Question: I find it difficult to find help on lattice's bwplot, and after trying various things I thought I'll give asking a community a try. Hope there's someone experienced out there!
I have produced the <URL>,

and now I would like to:
1. add three more ticks to the y-axis (at 250, 750, and 1500 m)
2. add a horizontal reference line according to each of the six distances on said y-axis
3. colour five specific ID bars (F1, F2, F3, F5, and M1), preferrably in a light gray shade
This is the code so far, obviously there's some serious panelling missing. =S
'''
levels(dp$period)<-c("Pre-Translocation", "Translocation")
bwtheme <- canonical.theme(color = FALSE)
bwplot(DJL ~ id|period, data=dp, main="Day Journey Length",
pch="|", xlab="ID", ylab="Distance (m)",
par.settings=bwtheme)
'''
Any help is greatly appreaciated!
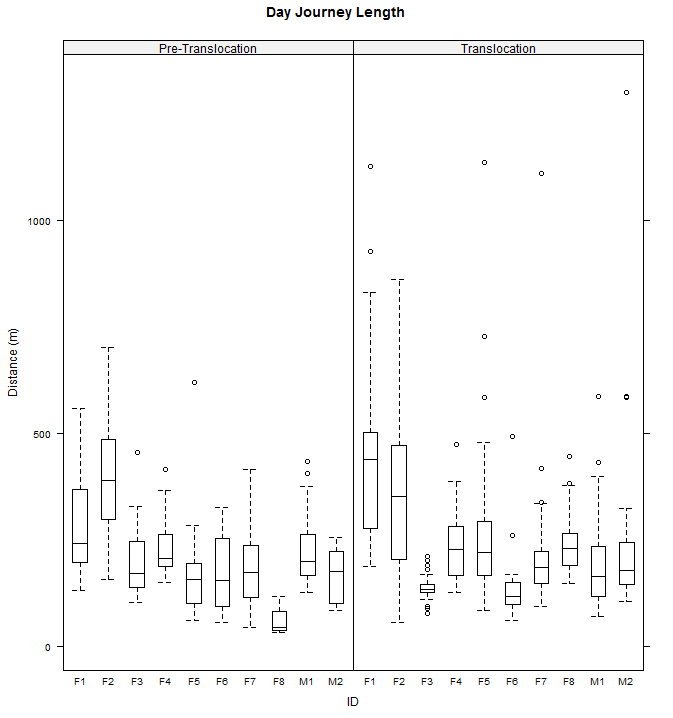
Answer: For a reproducible example, I load the sample data 'singer' and start with a basic plot
'''
bwplot(height~voice.part, singer)
'''
1. add three more ticks to the y-axis (at 250, 750, and 1500 m) Do this by adding an argument scales=list(y=list(at=c(250, 750, 1500)). This is documented on ?bwplot. For instance, here I place arbitrary ticks on my sample data by creating a variable at with the ticks at the desired location, then using these in the scales argument: at <- seq(60, 75, 2.5)
bwplot(height~voice.part, singer, scales=list(y=list(at=at)))
2. add a horizontal reference line according to each of the six distances on said y-axis Do this by specifying a panel function that calls panel.abline and then panel.bwplot, as illustrated in the first example on the help page ?panel.bwplot. I think you can also have success with the grid argument documented on ?bwplot. Here we add lines at the coordinates specified by the variable at used in part 1. bwplot(height~voice.part, singer, scales=list(y=list(at=at)),
panel=function(...) {
panel.abline(h=at, col="gray")
panel.bwplot(...)
})
3. colour five specific ID bars (F1, F2, F3, F5, and M1), preferrably in a light gray shade From ?panel.bwplot, use the fill argument to provide a vector of colors such that F1, F2, F3, F5, and M1 are gray, and the others white. Here I color the tenors gray by creating a variable fill of colours lvls <- levels(singer$voice.part)
fill <- rep("white", length(lvls))
fill[lvls %in% c("Tenor 1", "Tenor 2")] <- "gray"
and using this in the plot bwplot(height~voice.part, singer, scales=list(y=list(at=at)),
fill=fill, panel=function(...) {
panel.abline(h=at, col="gray")
panel.bwplot(...)
})